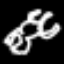
Label: frog